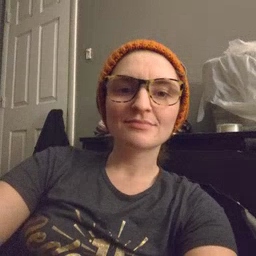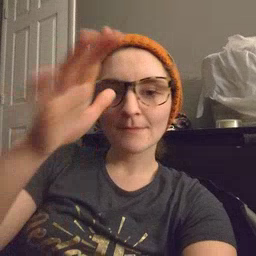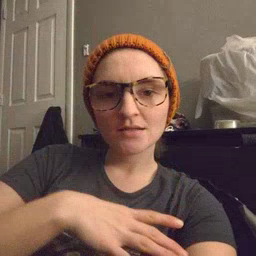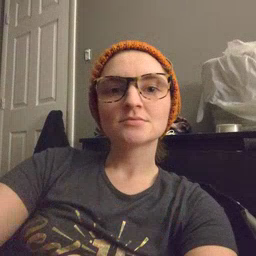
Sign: man